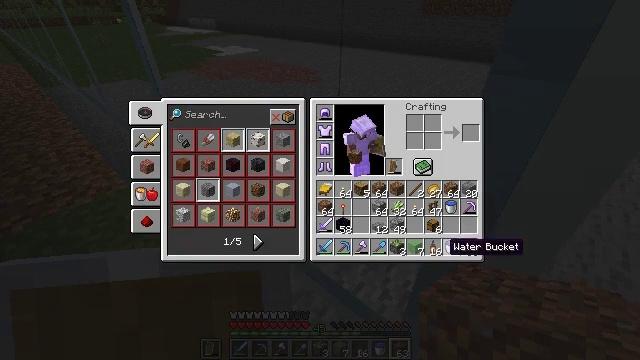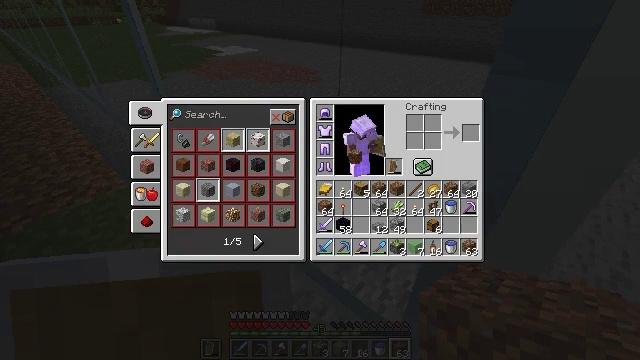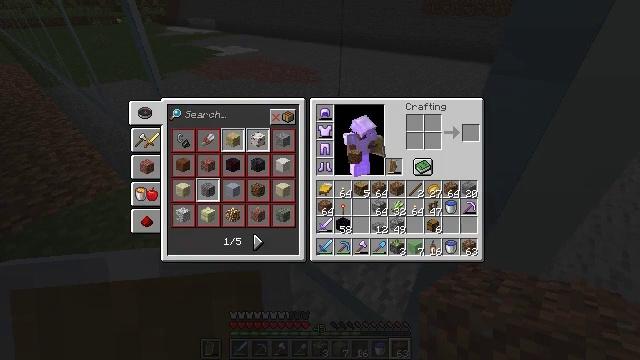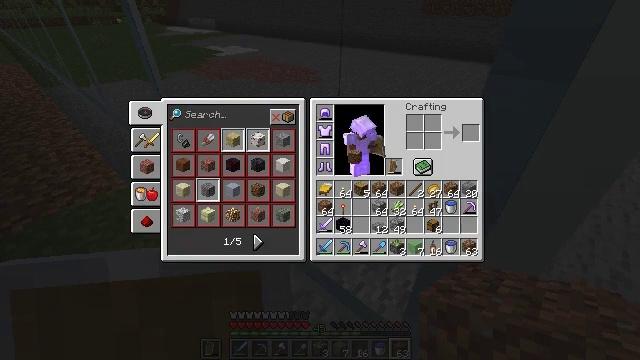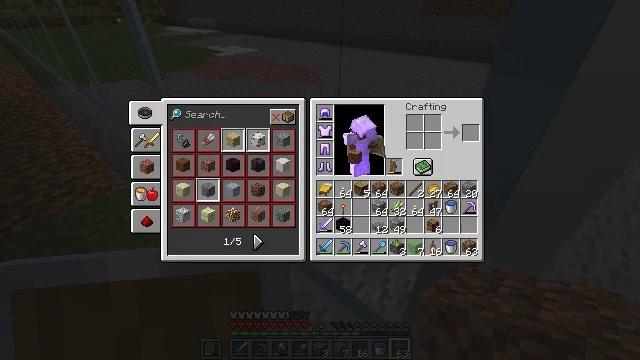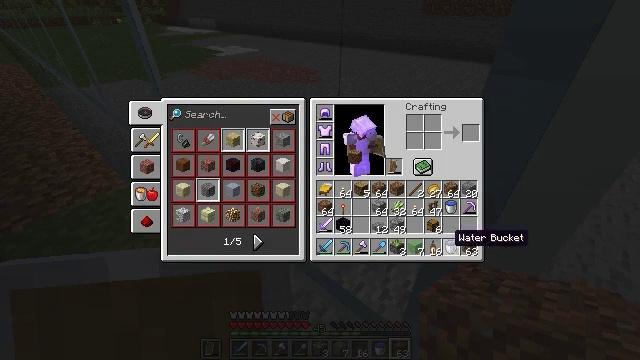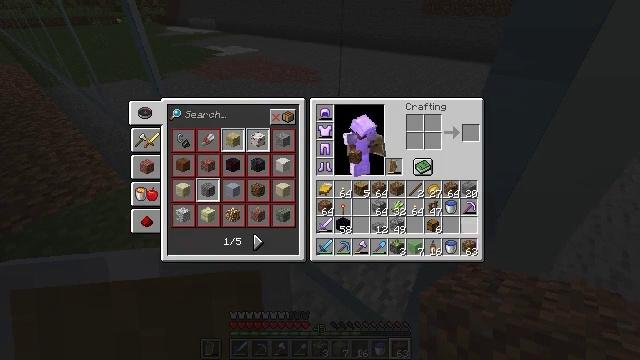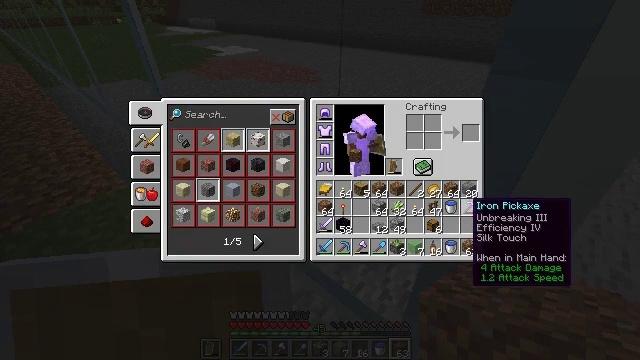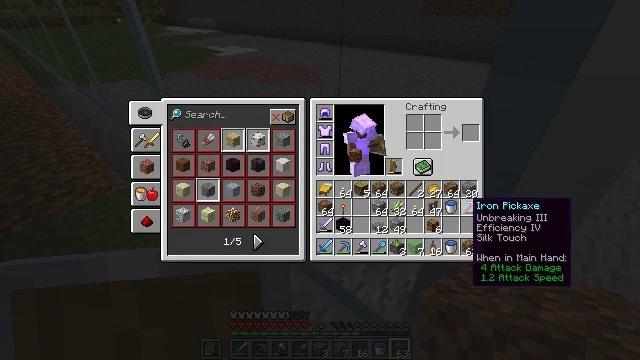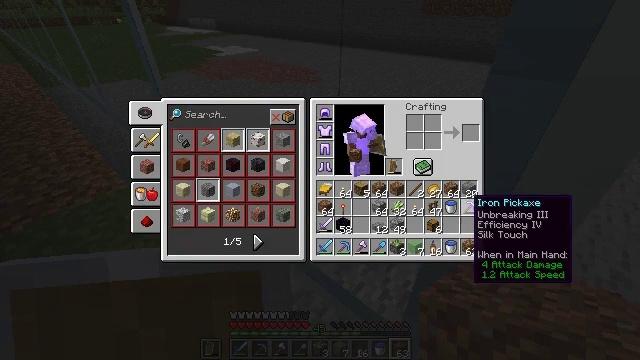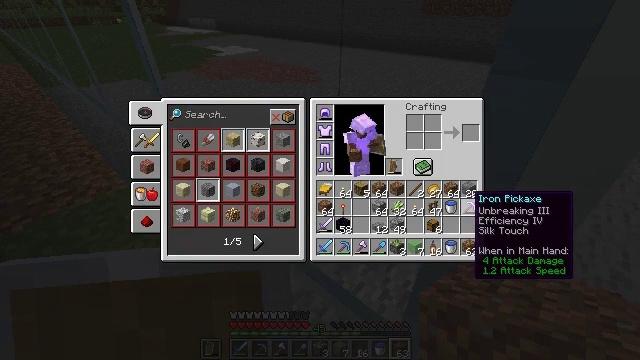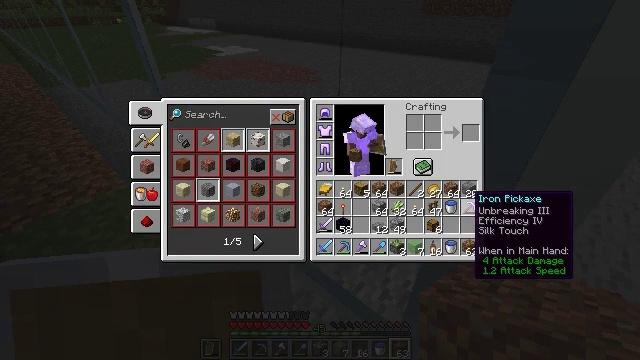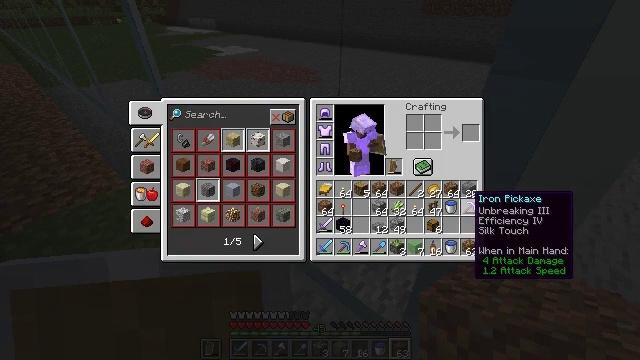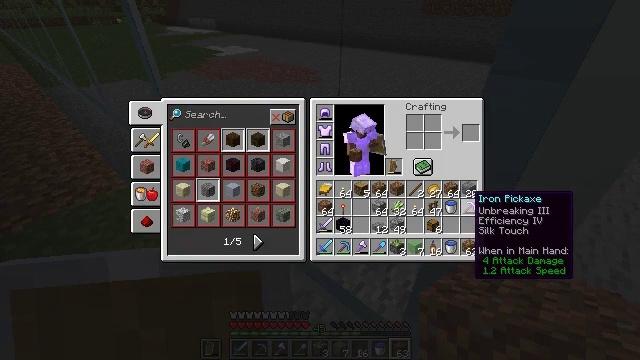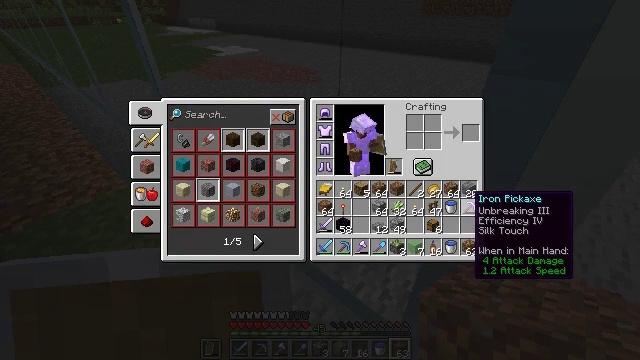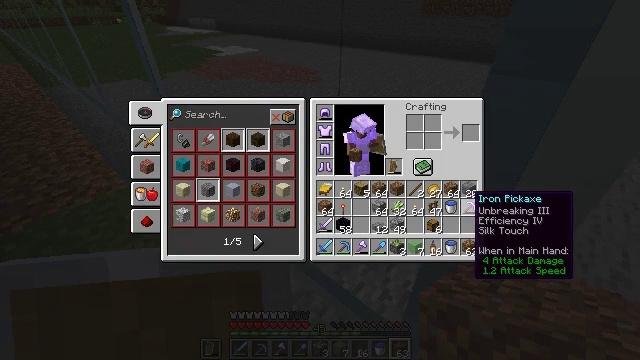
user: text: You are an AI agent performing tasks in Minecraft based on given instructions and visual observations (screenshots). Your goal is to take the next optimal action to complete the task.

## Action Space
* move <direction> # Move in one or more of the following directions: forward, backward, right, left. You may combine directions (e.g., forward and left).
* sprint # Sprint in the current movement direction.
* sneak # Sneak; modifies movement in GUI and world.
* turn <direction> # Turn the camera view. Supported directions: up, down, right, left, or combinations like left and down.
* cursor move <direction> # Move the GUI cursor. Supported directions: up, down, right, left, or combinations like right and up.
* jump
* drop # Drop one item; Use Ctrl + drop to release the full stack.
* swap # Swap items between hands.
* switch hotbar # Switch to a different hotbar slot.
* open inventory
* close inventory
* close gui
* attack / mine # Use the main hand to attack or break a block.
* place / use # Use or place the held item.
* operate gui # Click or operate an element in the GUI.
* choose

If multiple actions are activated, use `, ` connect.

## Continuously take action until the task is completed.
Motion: motion action
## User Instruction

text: Mine the glass to clear the view.
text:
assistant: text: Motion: no_op
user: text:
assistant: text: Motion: no_op
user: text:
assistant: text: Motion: no_op
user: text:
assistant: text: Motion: no_op
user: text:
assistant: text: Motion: cursor move right and up
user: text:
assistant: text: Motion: cursor move right and up
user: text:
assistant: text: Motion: no_op
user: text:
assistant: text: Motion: no_op
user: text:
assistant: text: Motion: no_op
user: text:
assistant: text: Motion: no_op
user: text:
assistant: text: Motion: no_op
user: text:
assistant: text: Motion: no_op
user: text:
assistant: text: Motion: no_op
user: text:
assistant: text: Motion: no_op
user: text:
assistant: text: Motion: no_op
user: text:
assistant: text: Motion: no_op
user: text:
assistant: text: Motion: no_op
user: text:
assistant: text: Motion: no_op
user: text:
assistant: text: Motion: no_op
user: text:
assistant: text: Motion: no_op
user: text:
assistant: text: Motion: no_op
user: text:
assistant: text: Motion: no_op
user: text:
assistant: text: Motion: operate gui
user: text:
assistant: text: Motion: operate gui
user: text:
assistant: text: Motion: cursor move left and down
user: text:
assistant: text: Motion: cursor move left and down
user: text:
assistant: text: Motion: cursor move left
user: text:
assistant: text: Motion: cursor move left
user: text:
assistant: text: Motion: no_op
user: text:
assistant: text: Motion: no_op